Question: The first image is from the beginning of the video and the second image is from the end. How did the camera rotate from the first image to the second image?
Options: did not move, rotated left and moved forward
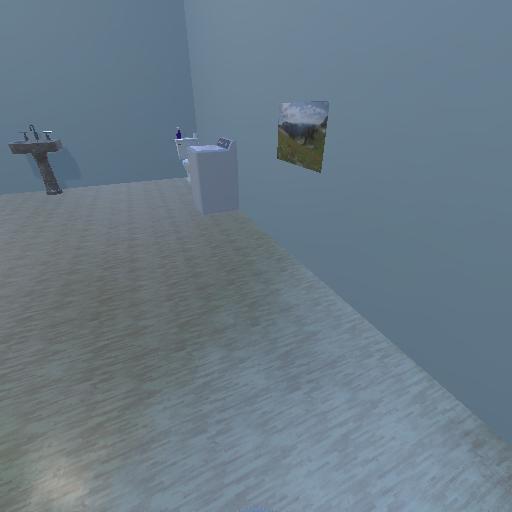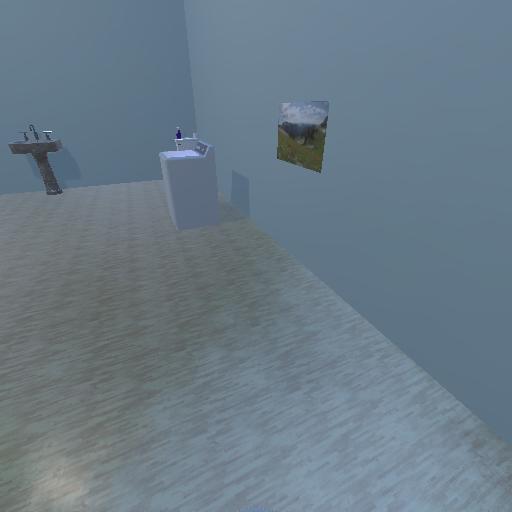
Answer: did not move